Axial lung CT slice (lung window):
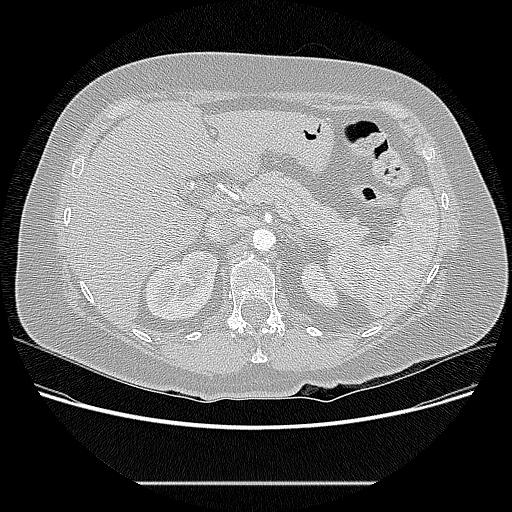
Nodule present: no